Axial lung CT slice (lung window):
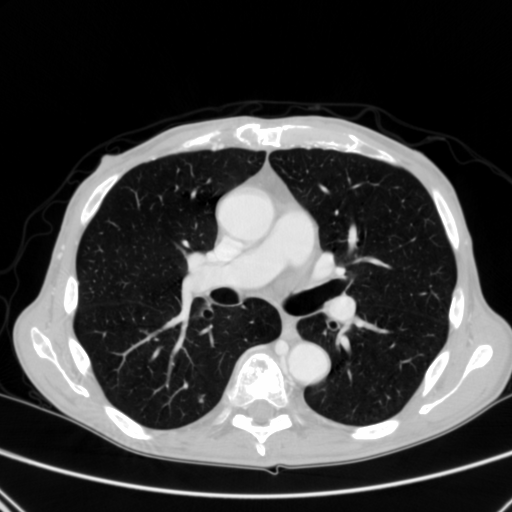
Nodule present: yes
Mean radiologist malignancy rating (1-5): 3